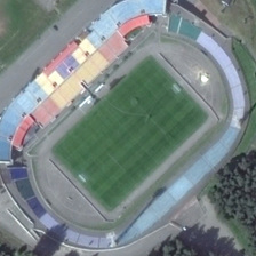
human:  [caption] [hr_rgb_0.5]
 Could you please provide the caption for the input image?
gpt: JIM has a green soccer field.

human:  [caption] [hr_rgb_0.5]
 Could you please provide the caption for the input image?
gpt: There's a green football field at the gym.

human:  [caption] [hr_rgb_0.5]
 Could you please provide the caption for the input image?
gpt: There's a green football field in the gym.

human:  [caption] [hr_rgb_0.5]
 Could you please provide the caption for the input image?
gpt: There is a green football field in the stadium.

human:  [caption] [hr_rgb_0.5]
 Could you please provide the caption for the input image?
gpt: There is a green football field in the stadium.